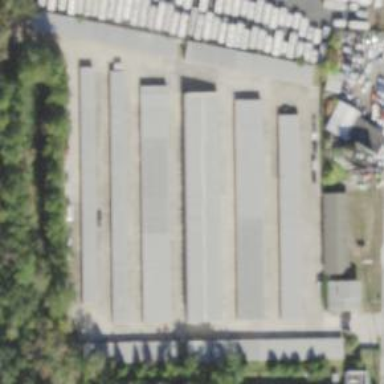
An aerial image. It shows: Industrial area with warehouses.